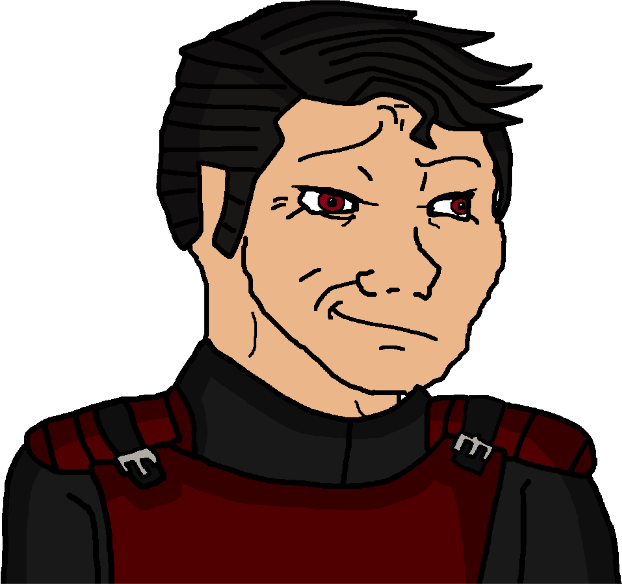
Label: 5_Bloomer